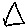
Label: triangle